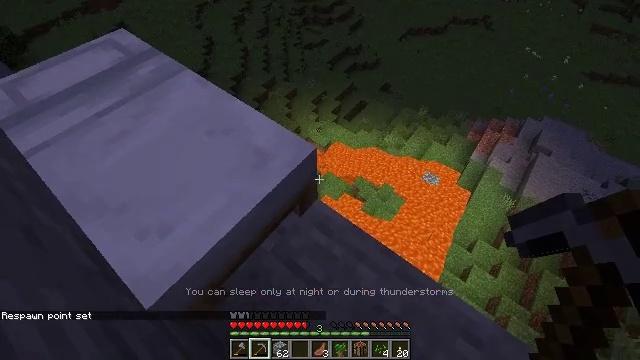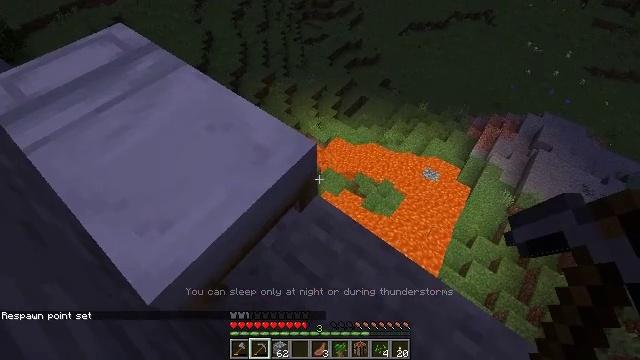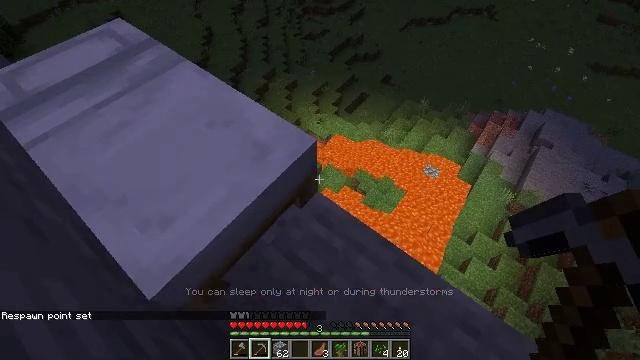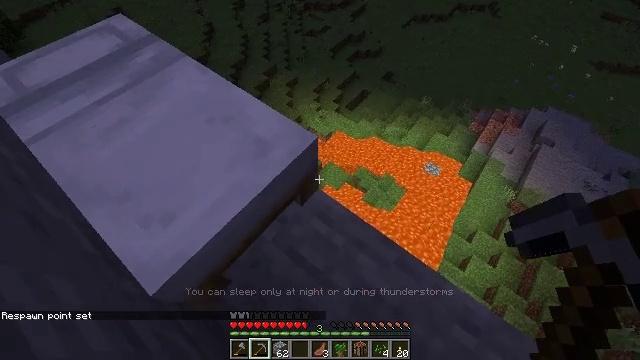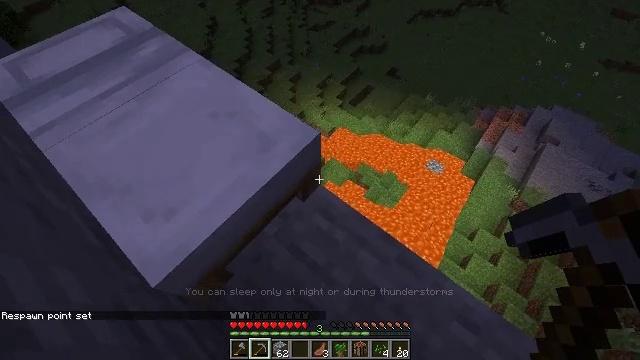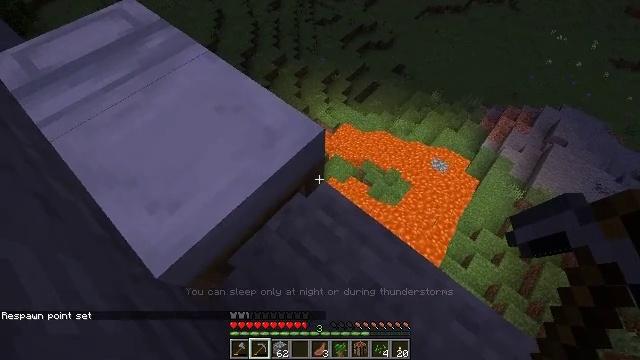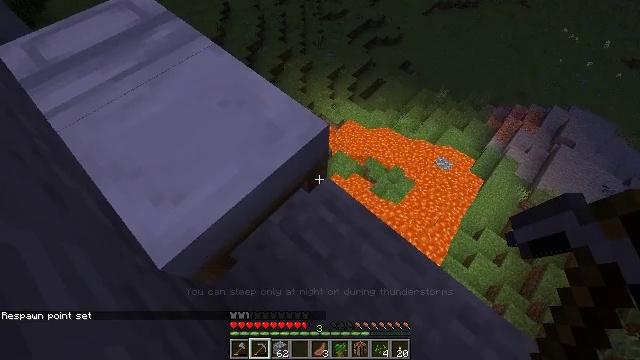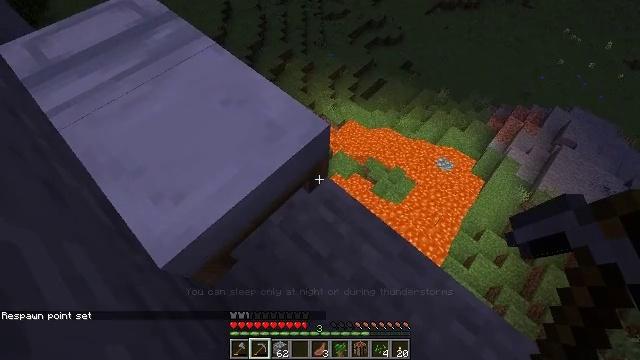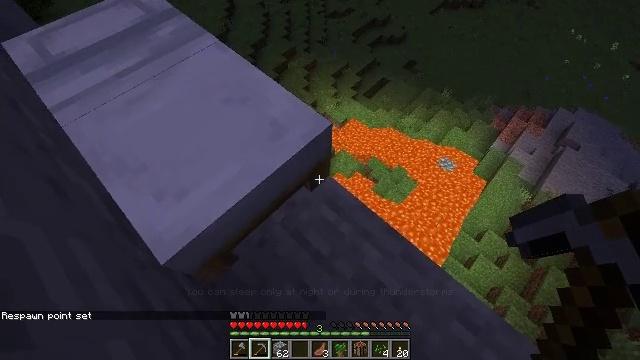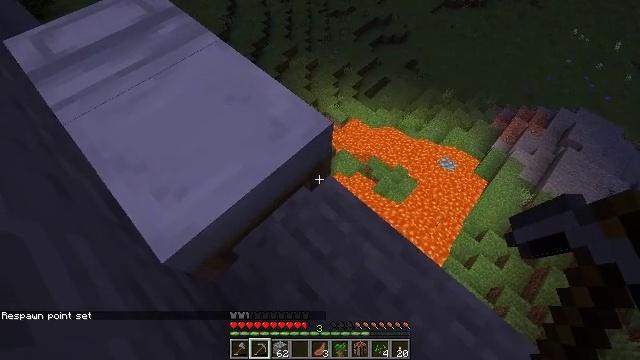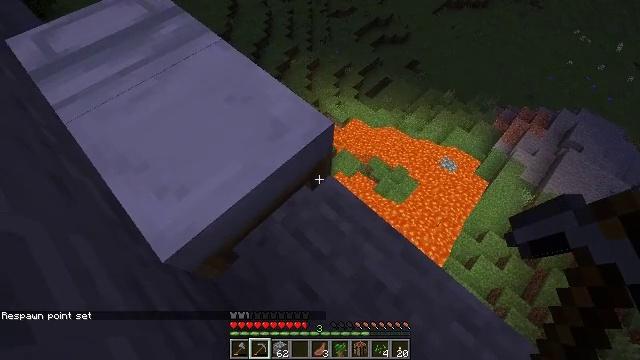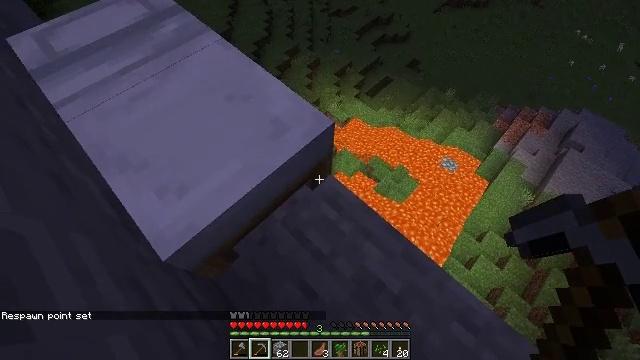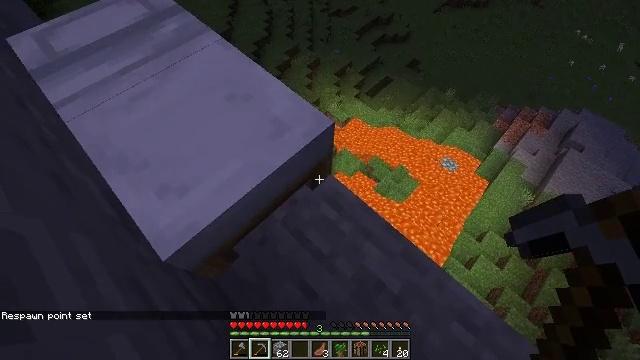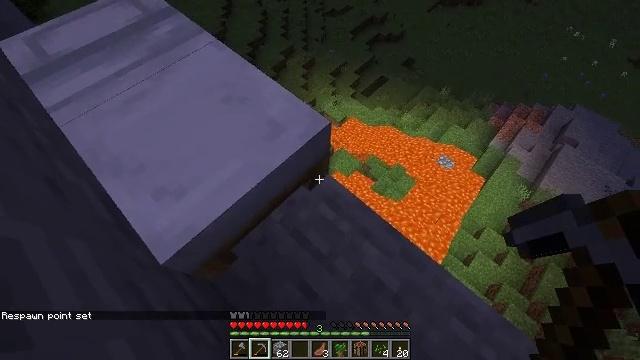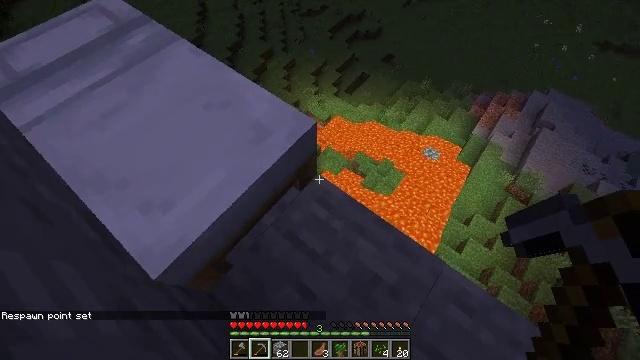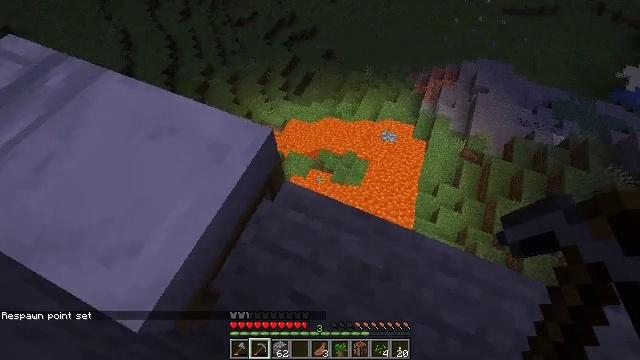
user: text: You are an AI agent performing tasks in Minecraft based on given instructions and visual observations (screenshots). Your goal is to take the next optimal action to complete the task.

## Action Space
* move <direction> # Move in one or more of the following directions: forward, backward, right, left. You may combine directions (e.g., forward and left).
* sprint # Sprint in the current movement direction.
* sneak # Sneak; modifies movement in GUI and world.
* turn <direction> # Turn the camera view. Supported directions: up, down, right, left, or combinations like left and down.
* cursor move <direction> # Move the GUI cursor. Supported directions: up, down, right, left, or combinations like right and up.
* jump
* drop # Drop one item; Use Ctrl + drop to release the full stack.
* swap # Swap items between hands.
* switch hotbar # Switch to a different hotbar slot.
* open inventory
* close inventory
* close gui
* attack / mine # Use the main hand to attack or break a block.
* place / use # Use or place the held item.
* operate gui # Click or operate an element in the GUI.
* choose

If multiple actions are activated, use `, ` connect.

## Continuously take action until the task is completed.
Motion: motion action
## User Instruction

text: Break the white bed to relocate it.
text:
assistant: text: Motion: no_op
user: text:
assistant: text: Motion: no_op
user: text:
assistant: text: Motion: no_op
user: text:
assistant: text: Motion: no_op
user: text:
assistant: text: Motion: turn left
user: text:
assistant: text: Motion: turn left
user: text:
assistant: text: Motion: no_op
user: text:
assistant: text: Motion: no_op
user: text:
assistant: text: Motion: no_op
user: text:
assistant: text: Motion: no_op
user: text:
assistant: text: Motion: no_op
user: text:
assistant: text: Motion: no_op
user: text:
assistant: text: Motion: turn right
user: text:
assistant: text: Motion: turn right
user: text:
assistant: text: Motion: turn right
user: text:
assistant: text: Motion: turn right
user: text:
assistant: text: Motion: turn right
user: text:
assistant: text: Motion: no_op
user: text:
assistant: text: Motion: no_op
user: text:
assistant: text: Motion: no_op
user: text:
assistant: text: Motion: no_op
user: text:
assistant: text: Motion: no_op
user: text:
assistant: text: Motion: no_op
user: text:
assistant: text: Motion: no_op
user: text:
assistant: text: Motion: no_op
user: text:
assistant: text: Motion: no_op
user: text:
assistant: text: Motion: no_op
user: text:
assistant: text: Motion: no_op
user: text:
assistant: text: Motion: no_op
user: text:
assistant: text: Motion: turn right and up